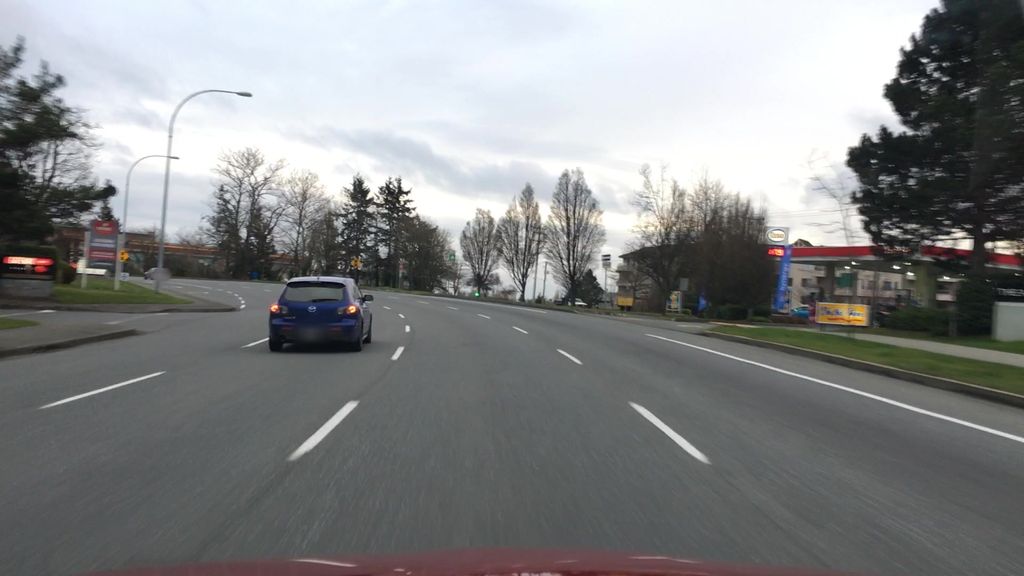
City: victoria